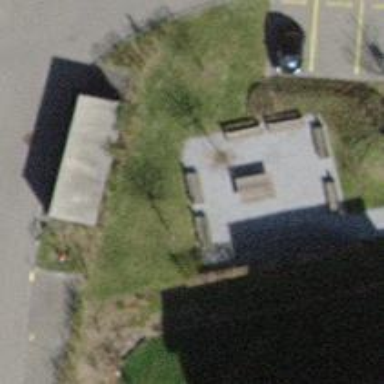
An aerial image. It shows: Bench for seating.